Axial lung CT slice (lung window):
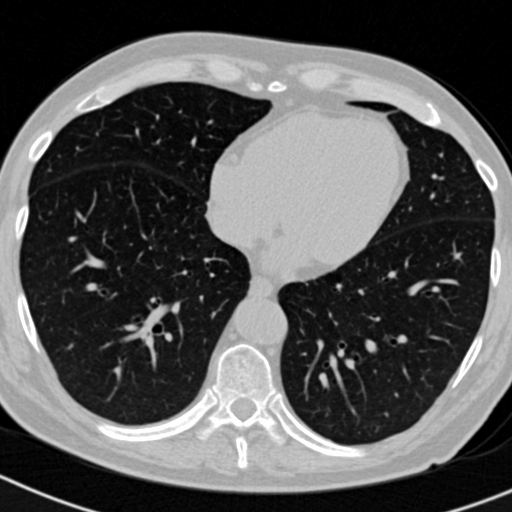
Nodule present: no